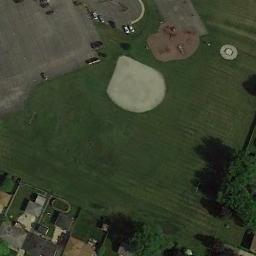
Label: baseball_diamond